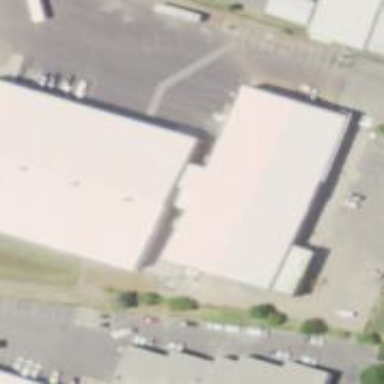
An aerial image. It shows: Building.